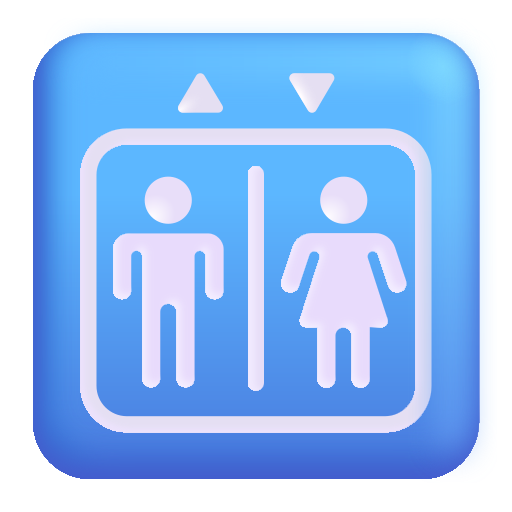
elevator color